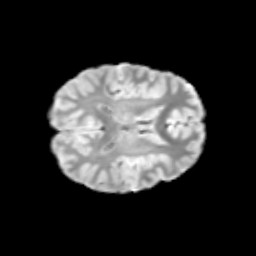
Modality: T2w
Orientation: axial
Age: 12
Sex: male
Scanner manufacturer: siemens
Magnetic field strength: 3 T
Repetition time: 3.8 s
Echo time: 0.07 s